Question: Is it possible to have multiple email addresses in the field of Scheduled tasks configuration? if so, should it be separated by a comma?

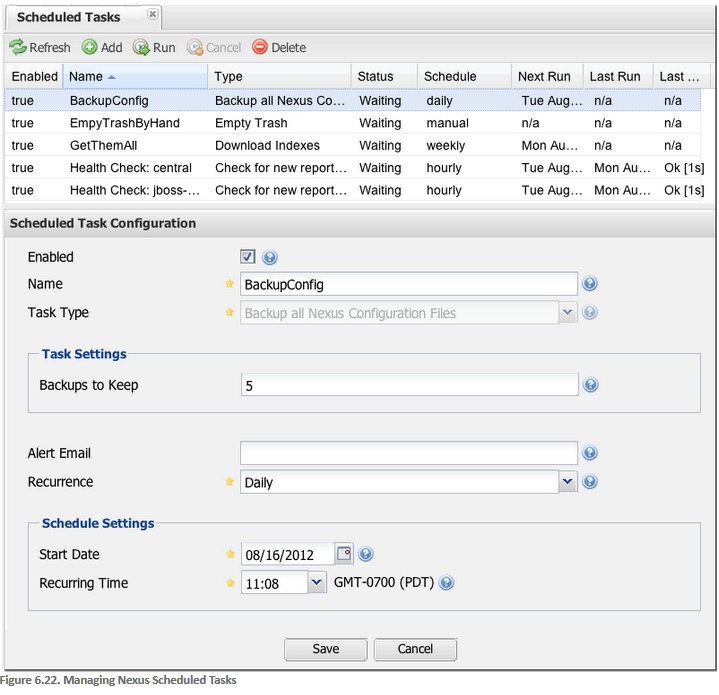
Answer: Only one email address is supported. In general I would suggest to create a mailing list for all Nexus administrators, that you manage externally. That way you can easily add and remove recipients without having to reconfigure anything in Nexus and it will be applicable in a number of configurations in Nexus itself as well as a general means for users to contact the Nexus administration team.